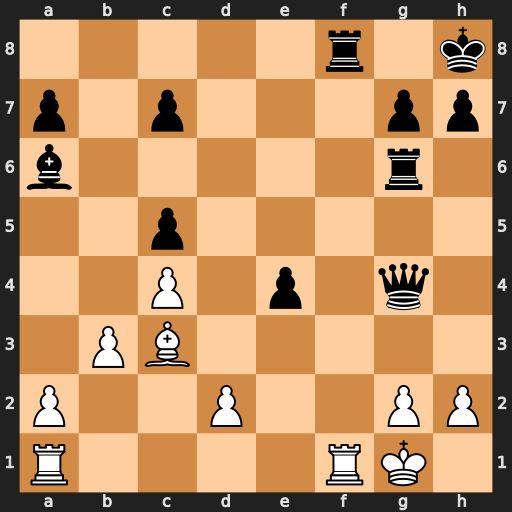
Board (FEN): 5r1k/p1p3pp/b5r1/2p5/2P1p1q1/1PB5/P2P2PP/R4RK1
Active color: w
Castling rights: -
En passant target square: -
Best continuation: Rxf8#